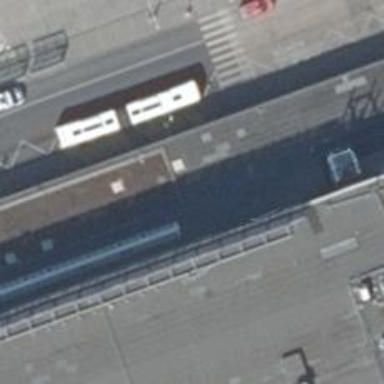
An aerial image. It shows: Platform for public transport with shelter.